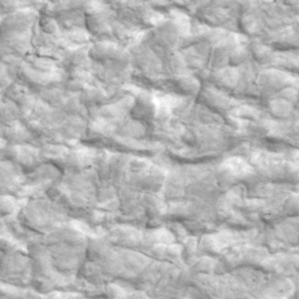
Label: non_frost